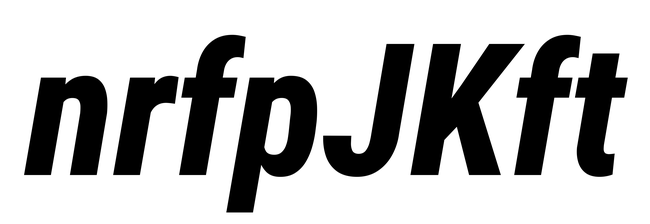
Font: Roboto-Italic_Condensed_ExtraBold_Italic